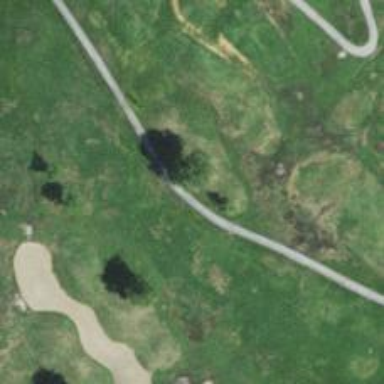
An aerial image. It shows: Well-maintained grassy golf fairway for the sport of golf.